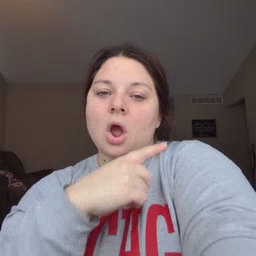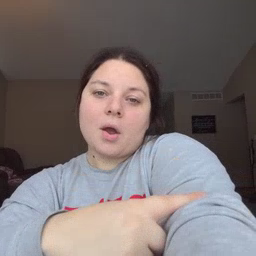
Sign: arm